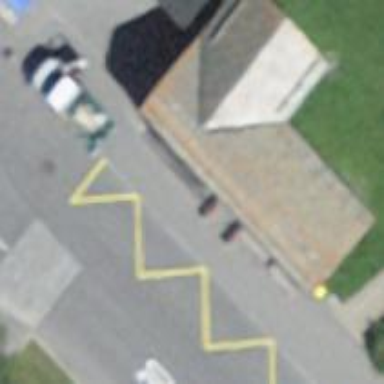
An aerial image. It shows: Bus stop along the road.